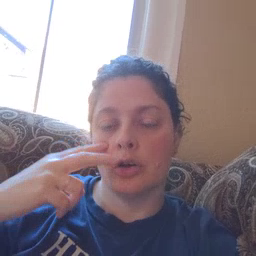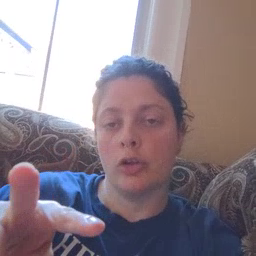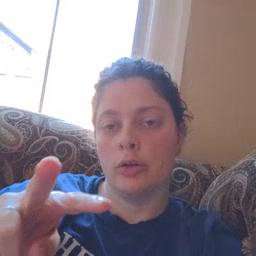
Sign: look